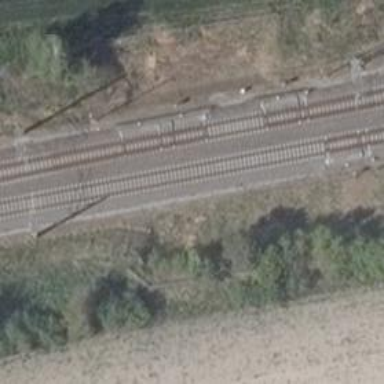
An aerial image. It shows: Railway switch with the turnout side on the left.